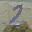
Label: 2